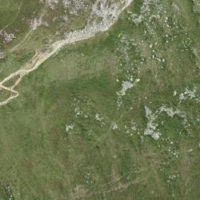
EUNIS habitat code: 26
Species observed at this site:
Pyrrhocorax graculus
Gymnadenia conopsea
Troglodytes troglodytes